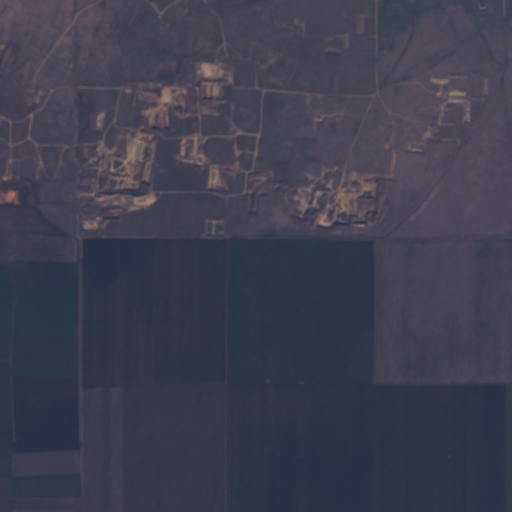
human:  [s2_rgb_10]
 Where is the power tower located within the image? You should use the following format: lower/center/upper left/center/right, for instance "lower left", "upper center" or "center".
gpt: The power tower is located in the upper of the image.
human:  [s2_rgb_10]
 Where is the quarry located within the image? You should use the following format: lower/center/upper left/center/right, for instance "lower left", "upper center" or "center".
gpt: There is no quarry in the image.